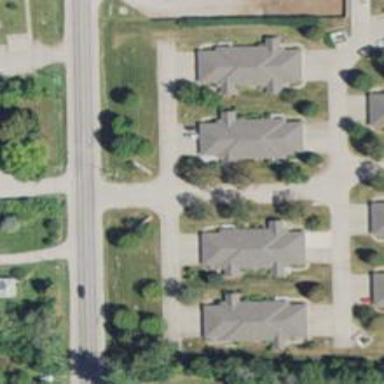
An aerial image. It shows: Living street.